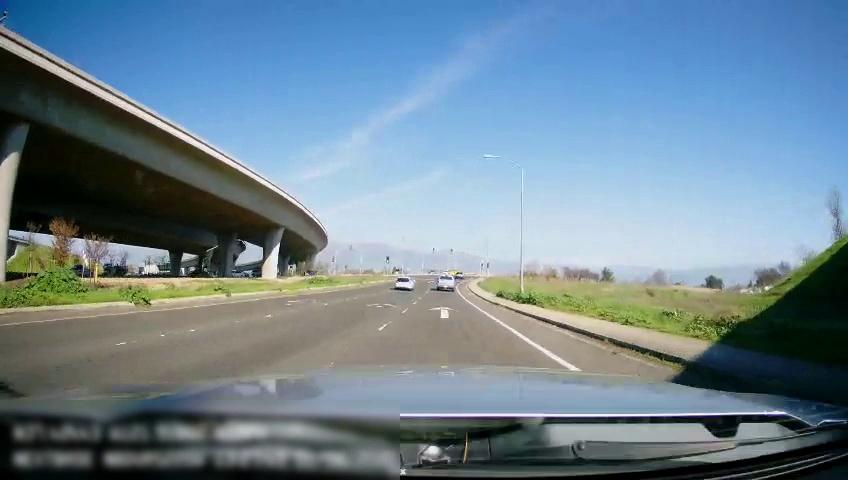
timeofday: Day
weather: Sunny
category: Drivable Space
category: Vehicles | SUV
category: Vehicles | Truck
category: Vehicles | SUV
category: Lanes | Current Lane
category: Lanes | Current Lane
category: Lanes | Opposite Lane
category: Lanes | Opposite Lane